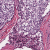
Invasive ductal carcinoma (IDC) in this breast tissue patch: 0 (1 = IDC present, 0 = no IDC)